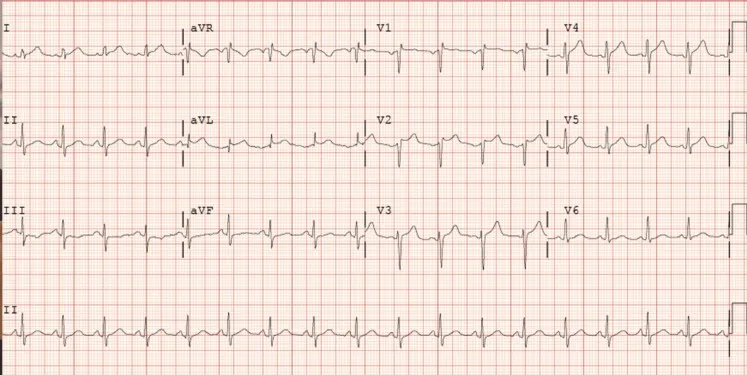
EKG showed ST elevation in leads V2, V3, and V4 correlating with anterior STEMI with reciprocal changes in the inferior leads III and aVF. . EKG: electrocardiogram, STEMI: ST-elevation myocardial infarction, aVF: arteriovenous fistula.
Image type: electrography (ekg)